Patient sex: M
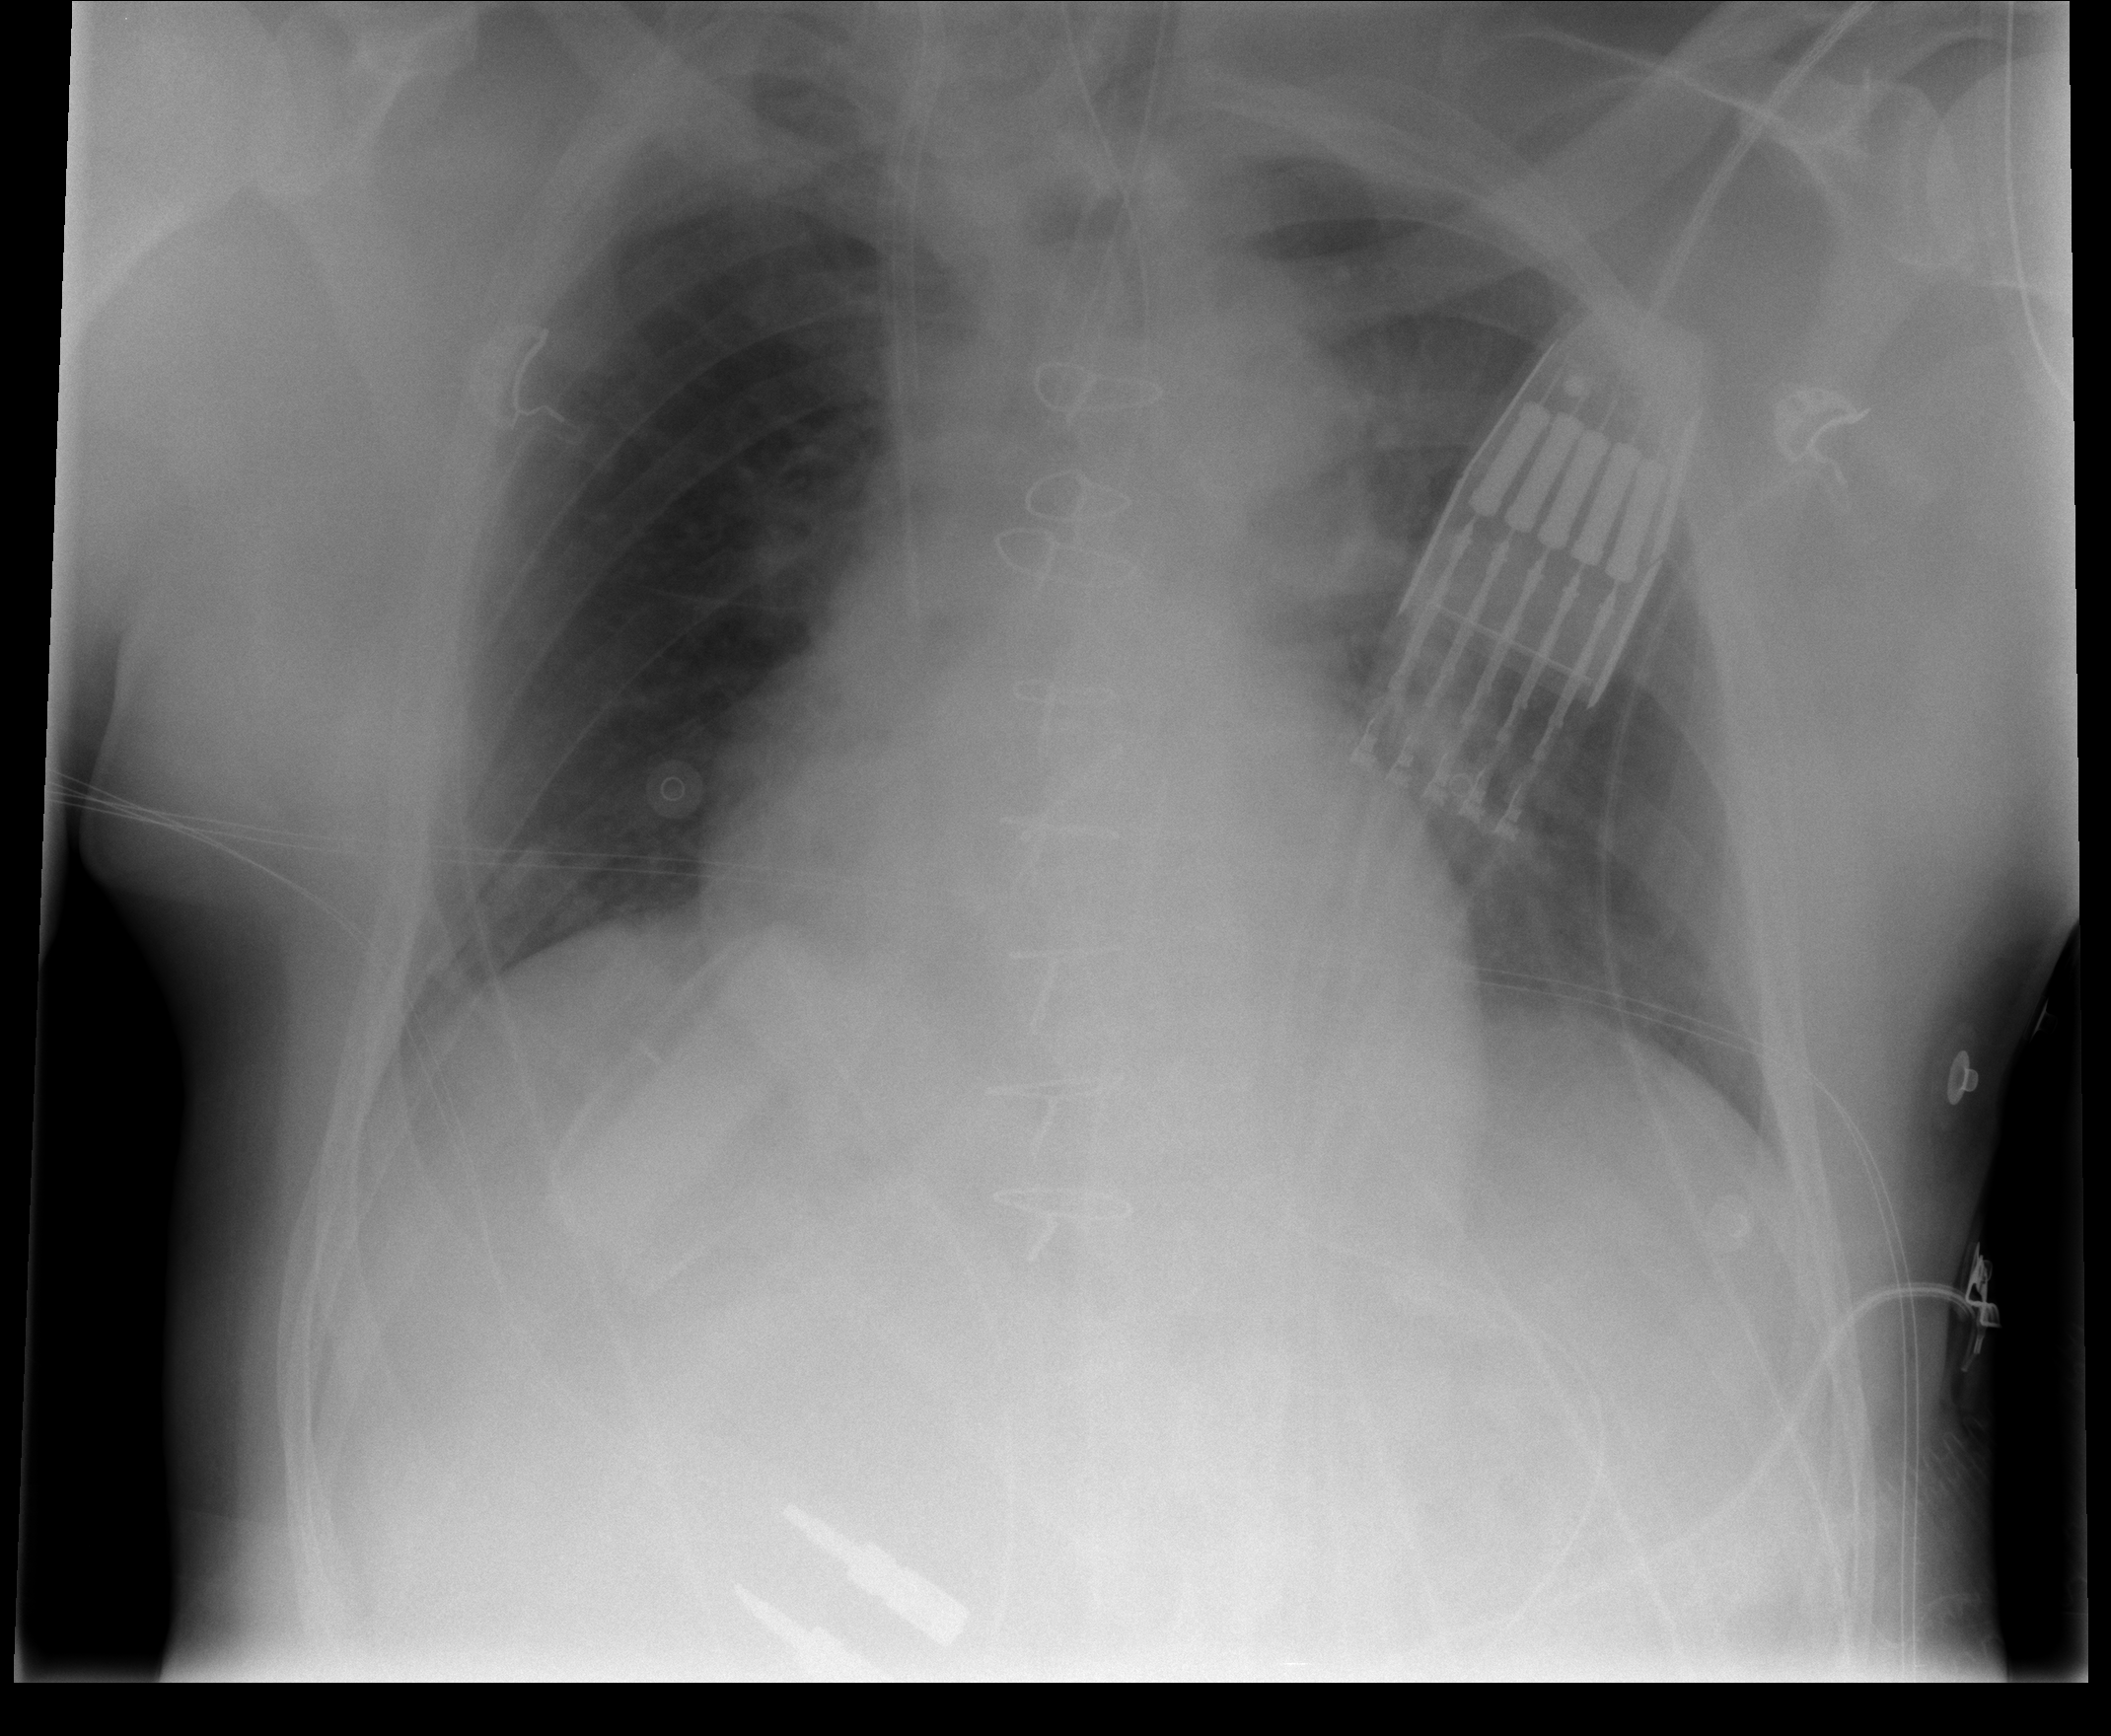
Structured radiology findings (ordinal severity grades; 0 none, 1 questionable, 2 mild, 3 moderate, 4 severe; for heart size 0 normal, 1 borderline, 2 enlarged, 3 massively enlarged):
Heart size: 1
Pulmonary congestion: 0
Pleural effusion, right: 0
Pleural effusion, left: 2
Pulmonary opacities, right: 0
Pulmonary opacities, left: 0
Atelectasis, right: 0
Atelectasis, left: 2